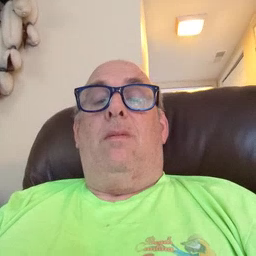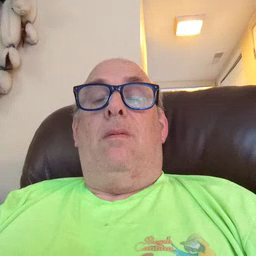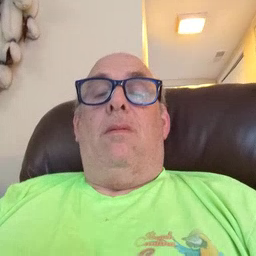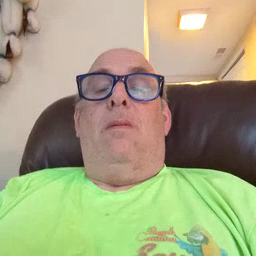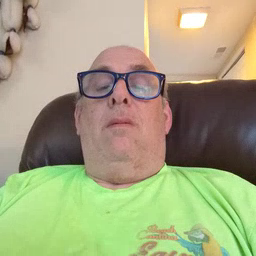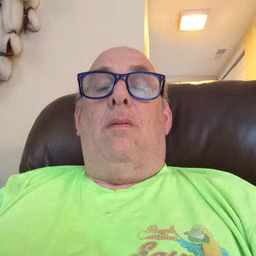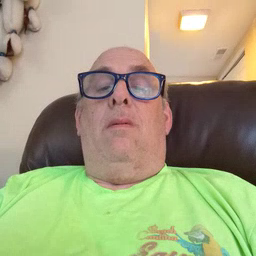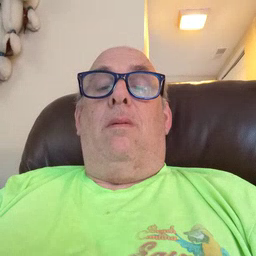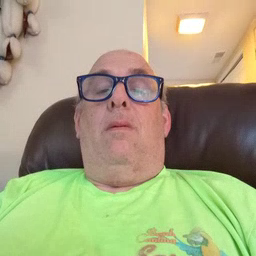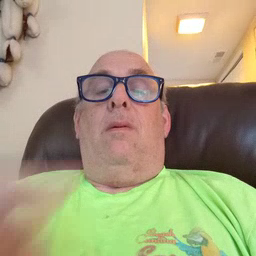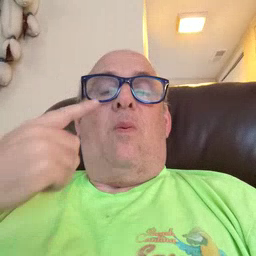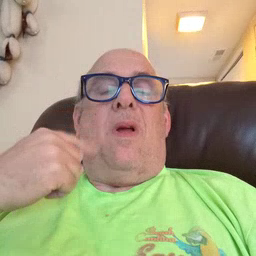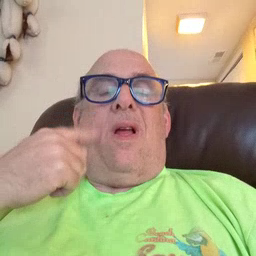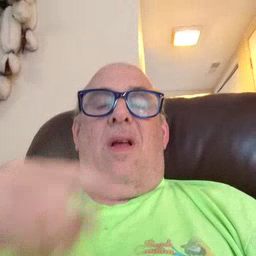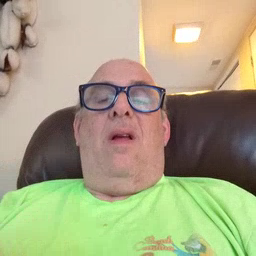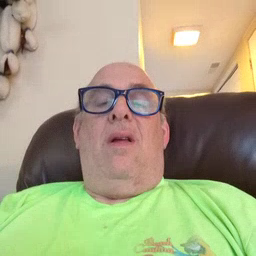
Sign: cry